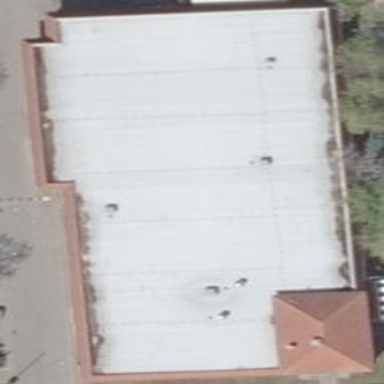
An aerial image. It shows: Supermarket building.